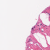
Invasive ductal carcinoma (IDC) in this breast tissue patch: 0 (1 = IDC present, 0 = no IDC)